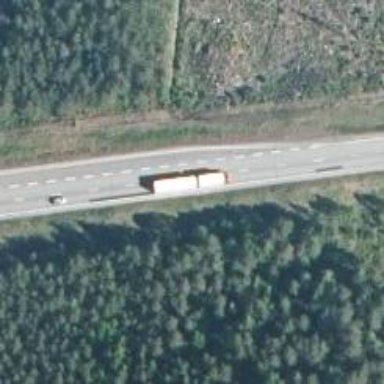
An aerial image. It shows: Asphalt road designated as trunk highway.